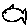
Label: fish